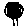
Label: tree